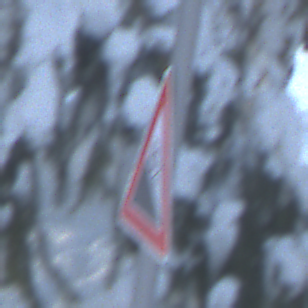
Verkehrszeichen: Gefaelle10
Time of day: MorningAfternoon
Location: Outdoor (Nature)
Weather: Clear
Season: Winter
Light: Natural